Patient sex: M
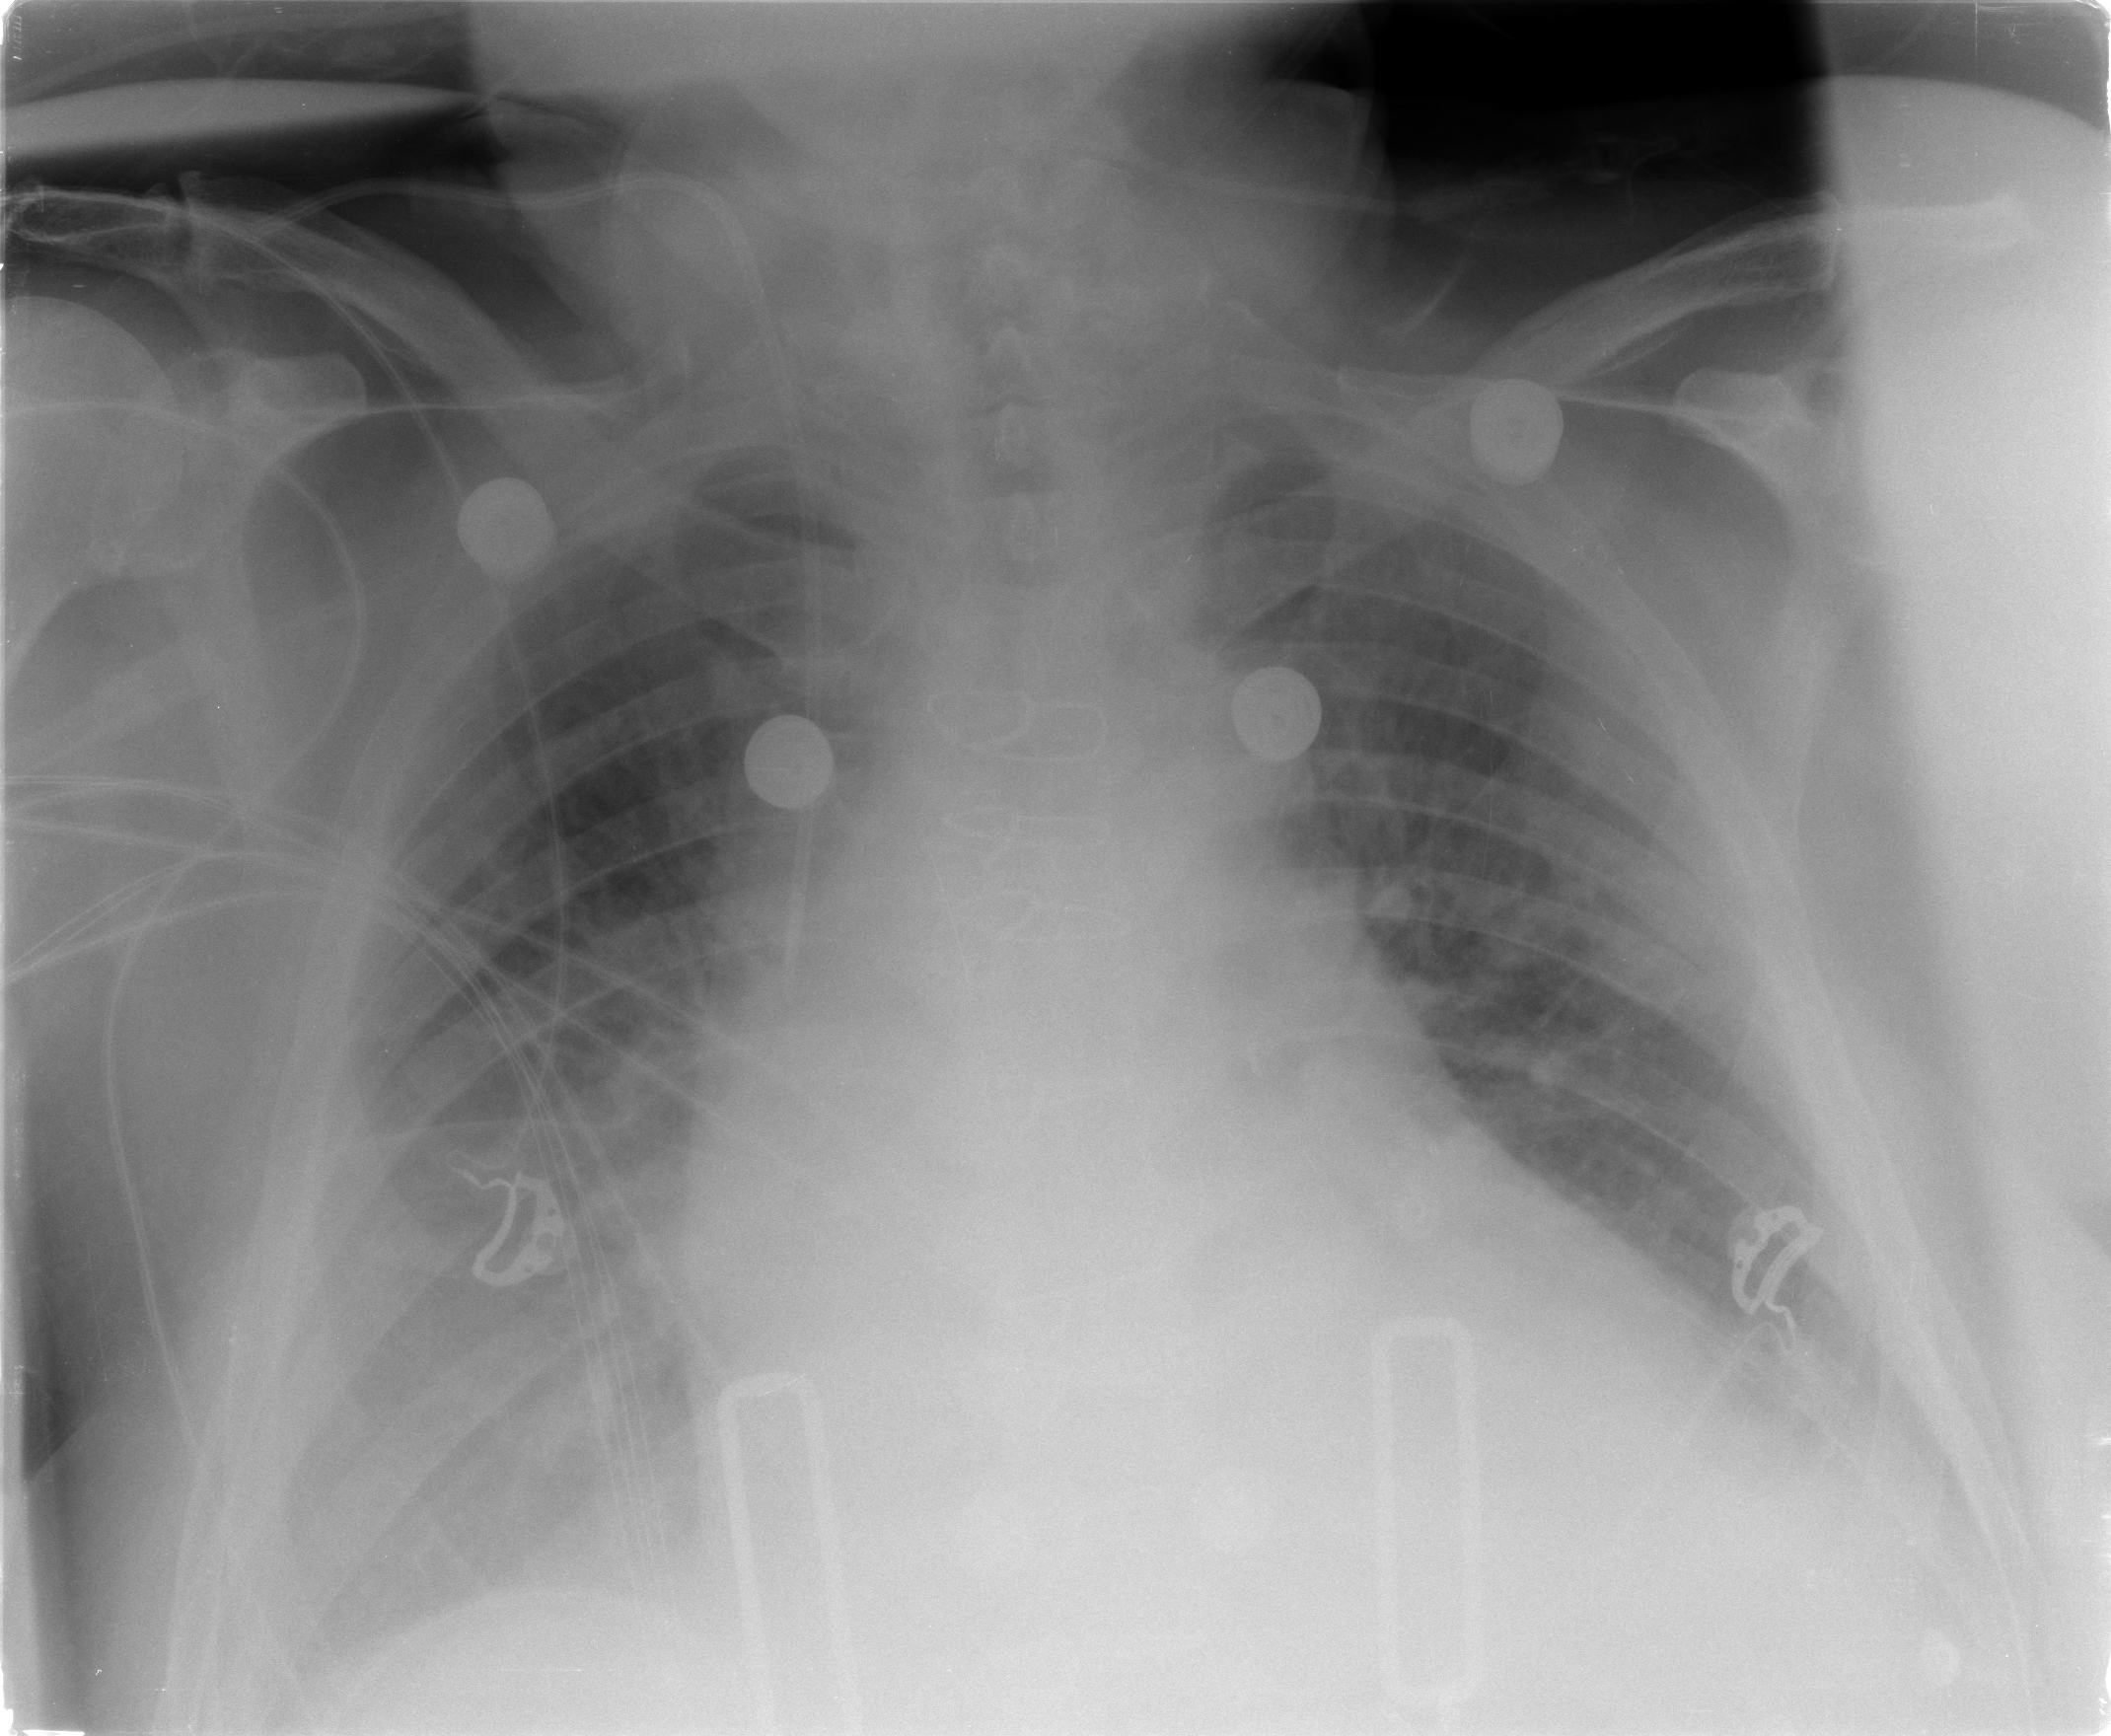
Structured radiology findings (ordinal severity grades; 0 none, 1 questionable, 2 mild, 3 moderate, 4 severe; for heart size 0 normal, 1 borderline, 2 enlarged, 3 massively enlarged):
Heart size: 3
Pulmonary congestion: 2
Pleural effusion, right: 2
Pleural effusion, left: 2
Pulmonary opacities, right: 0
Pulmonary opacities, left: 0
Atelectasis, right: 2
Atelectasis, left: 2